Interaction volume radius: 10 \u00c5
Interaction volume height: 10 \u00c5
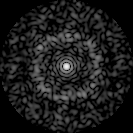
Disorder parameter: 0.8094